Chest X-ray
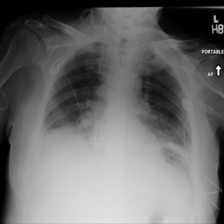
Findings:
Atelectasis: negative
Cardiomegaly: negative
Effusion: negative
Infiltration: negative
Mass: negative
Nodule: negative
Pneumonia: negative
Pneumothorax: negative
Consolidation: negative
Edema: negative
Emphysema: negative
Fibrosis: negative
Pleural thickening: negative
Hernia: negative